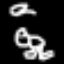
Label: frog